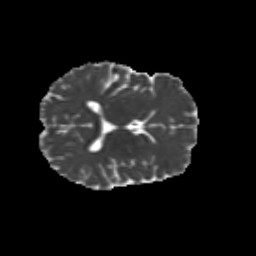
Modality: MD
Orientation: axial
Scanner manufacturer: siemens
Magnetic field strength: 3 T
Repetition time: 9.2 s
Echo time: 0.084 s